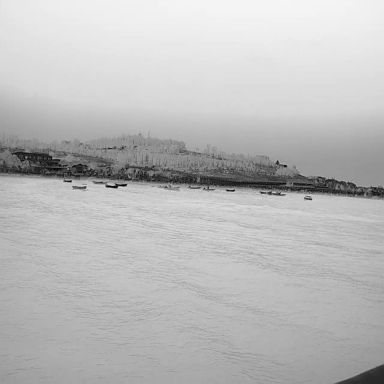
There are 13 bulk_carriers in the infrared image.